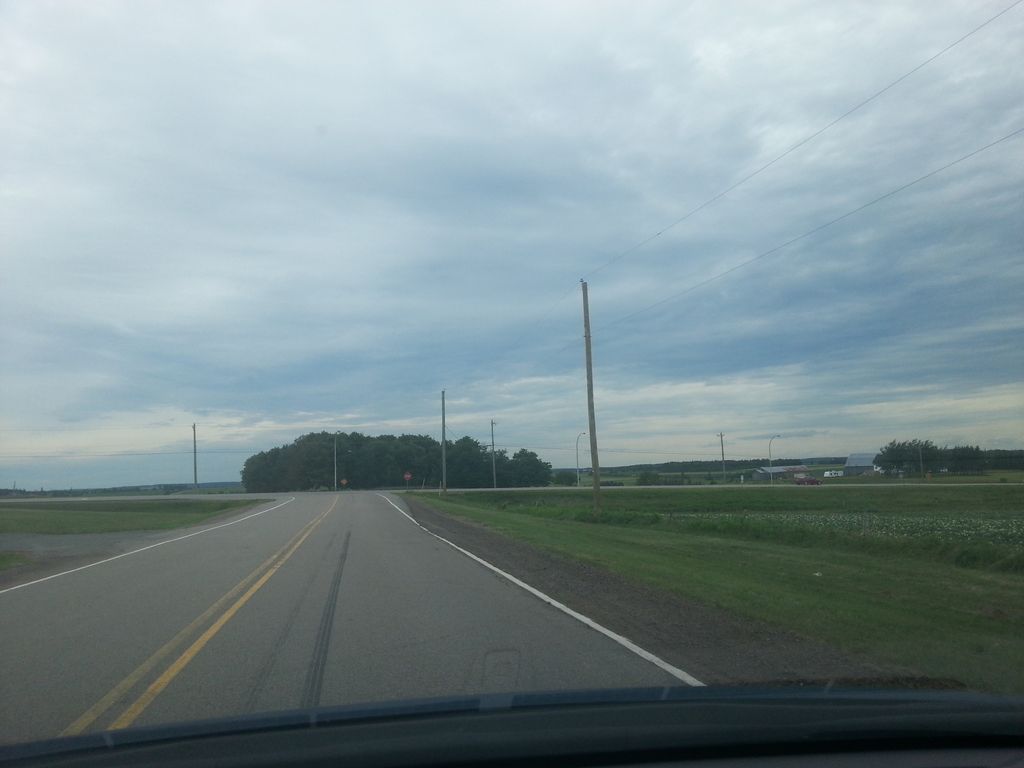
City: charlottetown